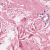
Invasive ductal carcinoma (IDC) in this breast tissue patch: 0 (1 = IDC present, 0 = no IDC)